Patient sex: F
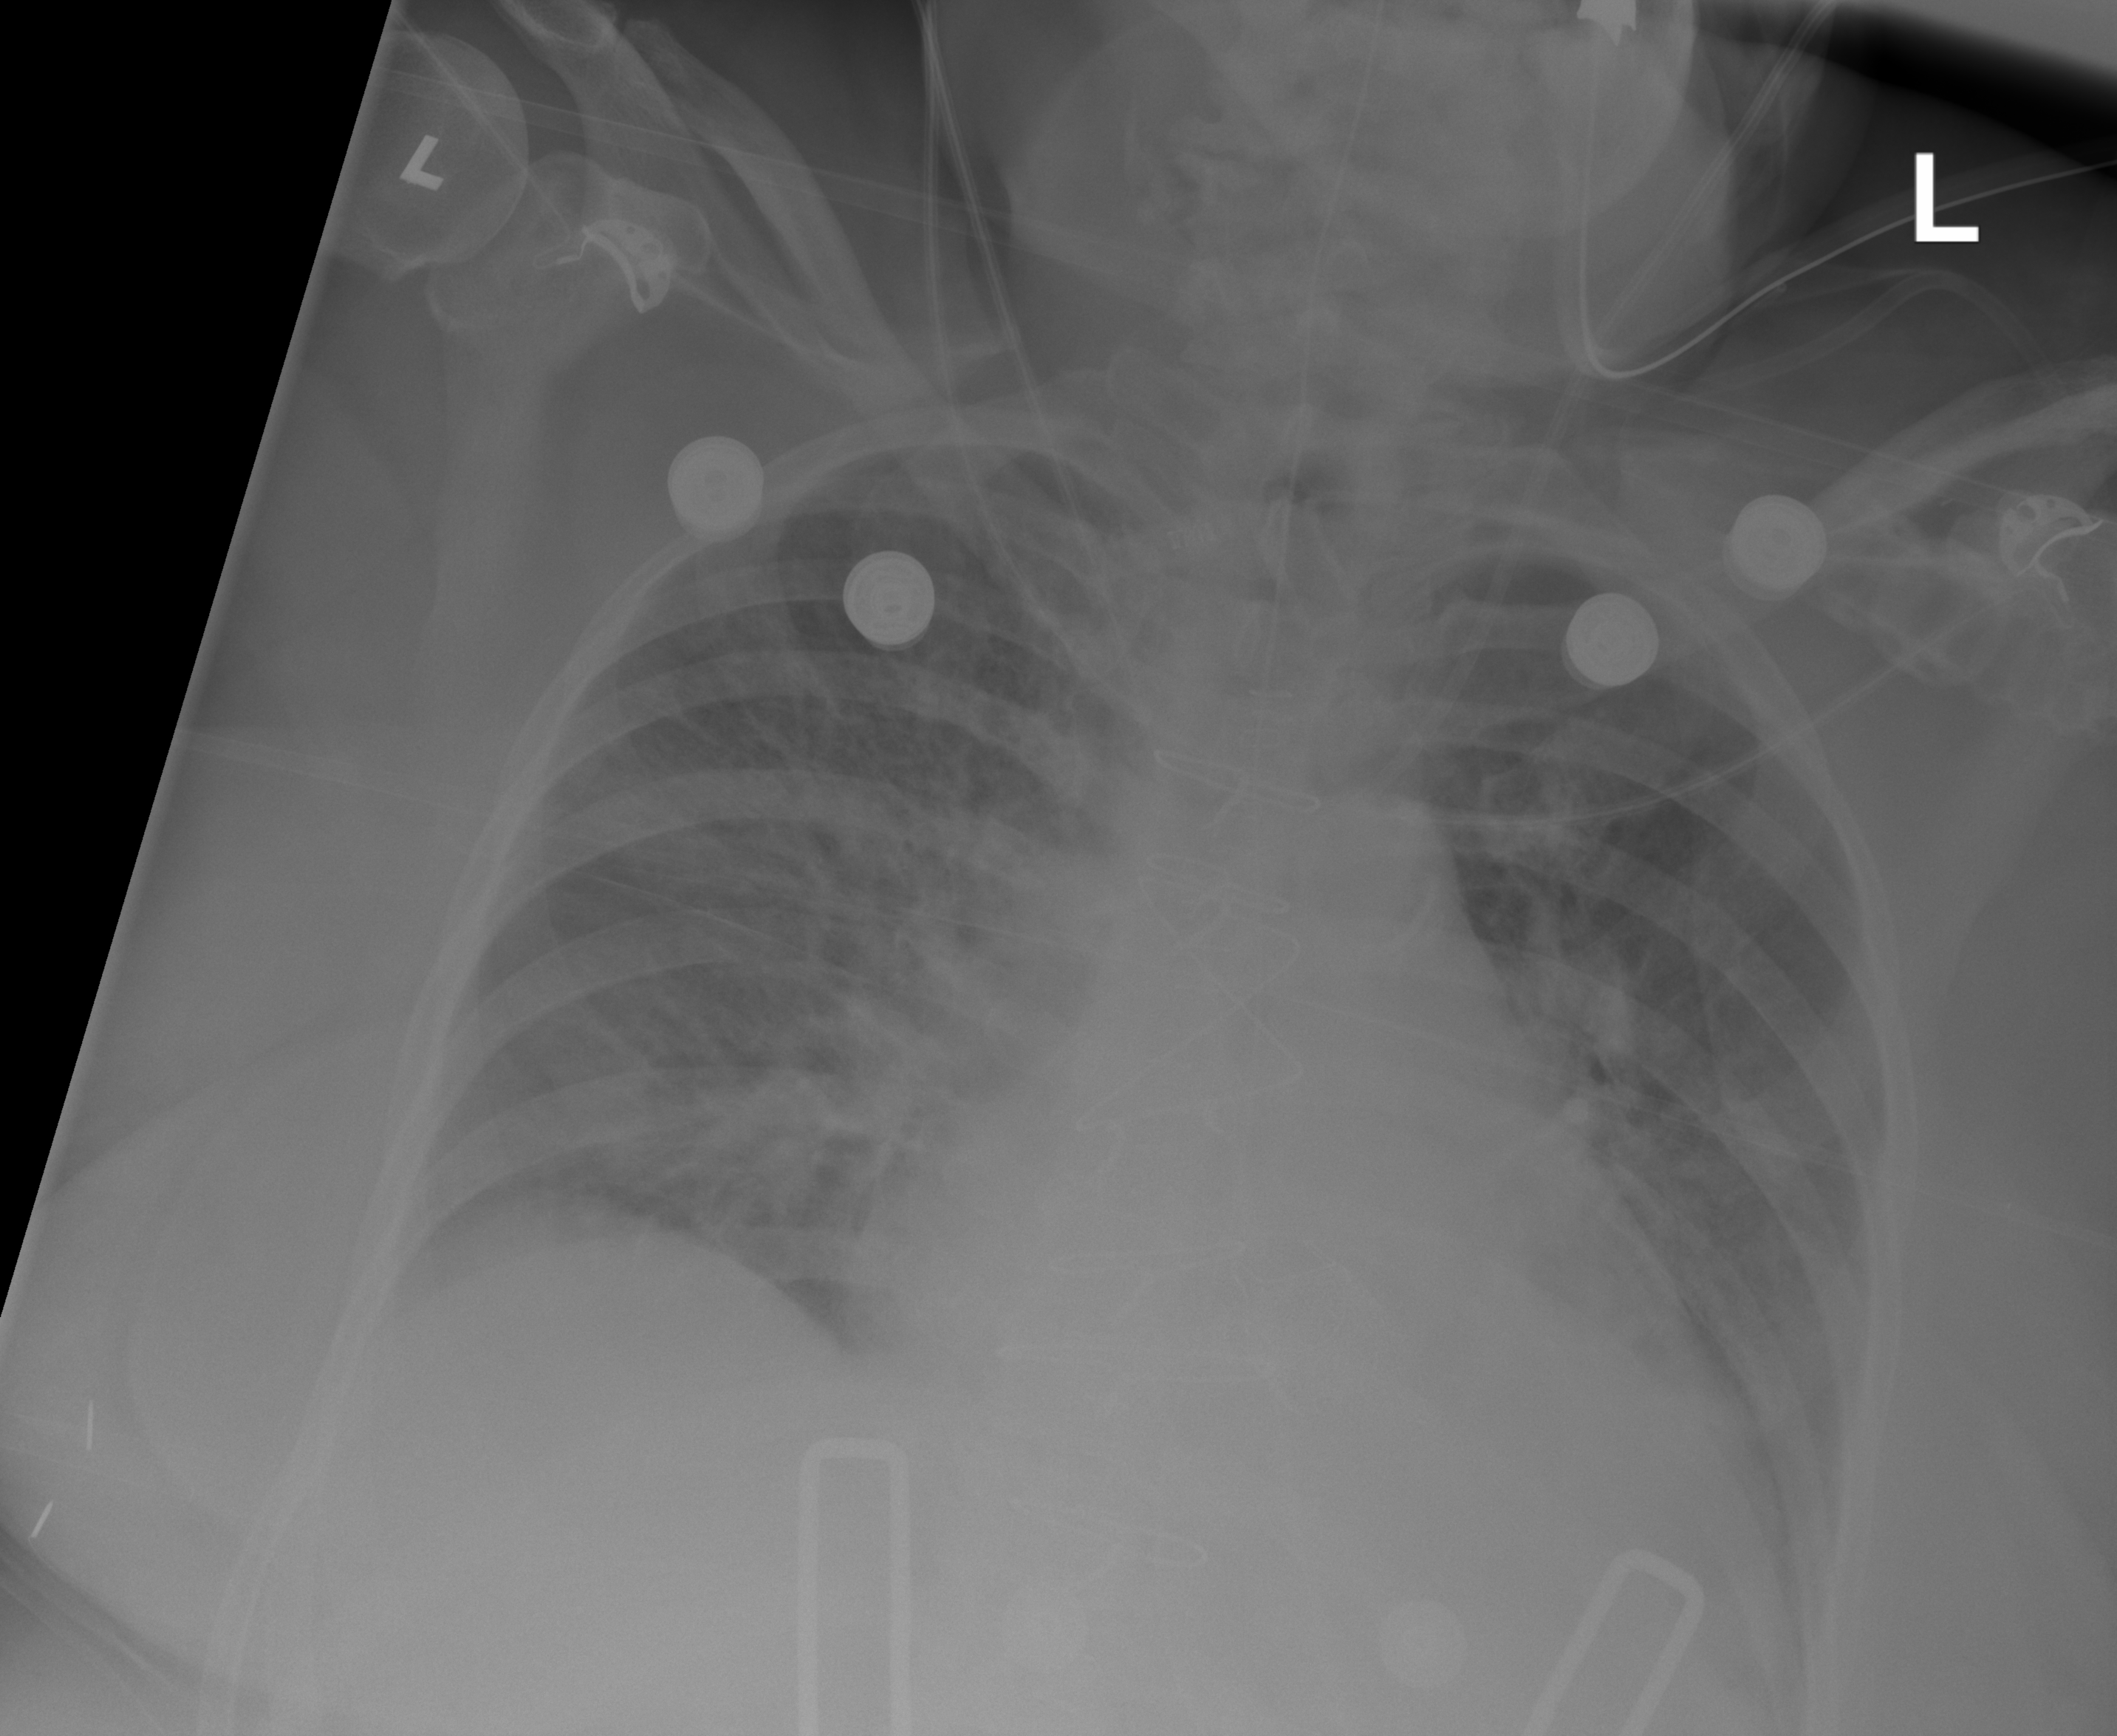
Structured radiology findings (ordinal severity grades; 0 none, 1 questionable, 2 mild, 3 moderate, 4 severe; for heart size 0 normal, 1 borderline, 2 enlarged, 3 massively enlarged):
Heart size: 2
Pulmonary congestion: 3
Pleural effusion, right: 0
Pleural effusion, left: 2
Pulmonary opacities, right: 3
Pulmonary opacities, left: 2
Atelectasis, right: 2
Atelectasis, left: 0